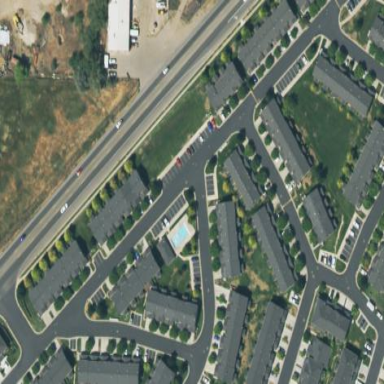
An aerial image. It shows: Residential area with townhomes.